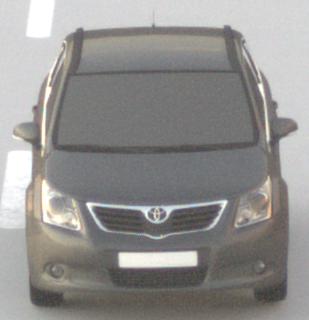
Make: Toyota
Model: Avensis 1.6
Detailed model: Avensis (T27) Notch Back
Model produced from: 2009/01
Model produced until: 2010/08
Doors: 4
Color: gray
Road condition: dry road
Daytime: sunrise or sunset
Contrast: low contrast